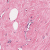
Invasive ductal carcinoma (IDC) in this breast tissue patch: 0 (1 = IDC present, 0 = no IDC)